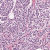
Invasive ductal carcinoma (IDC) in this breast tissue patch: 1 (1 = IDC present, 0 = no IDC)